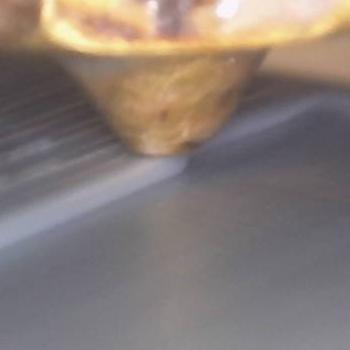
Flow rate: 168%